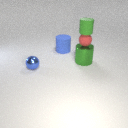
large blue rubber cylinder to the right of small blue metal sphere